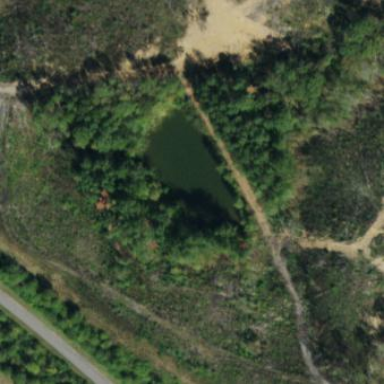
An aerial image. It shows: Serene pond surrounded by nature.